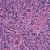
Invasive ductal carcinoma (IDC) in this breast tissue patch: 1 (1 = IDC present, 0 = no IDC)